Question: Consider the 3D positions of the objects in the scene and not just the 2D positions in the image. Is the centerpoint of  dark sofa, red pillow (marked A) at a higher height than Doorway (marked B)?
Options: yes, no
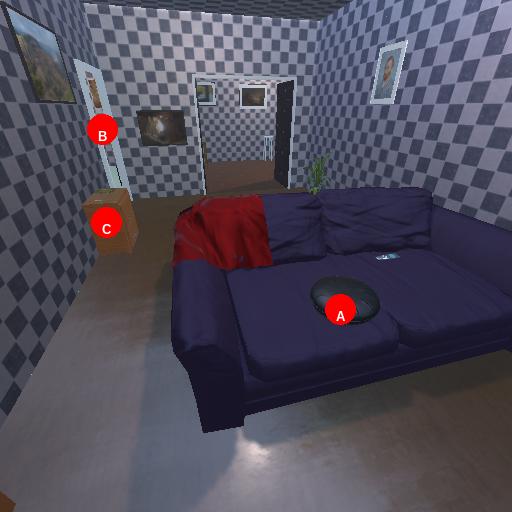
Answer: yes